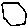
Label: hexagon